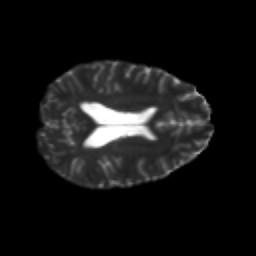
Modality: T2w
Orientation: axial
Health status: healthy
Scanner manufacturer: philips
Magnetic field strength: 3 T
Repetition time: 6.964 s
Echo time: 0.092 s